Interaction volume radius: 5 \u00c5
Interaction volume height: 10 \u00c5
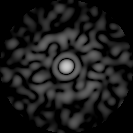
Disorder parameter: 0.8563